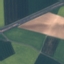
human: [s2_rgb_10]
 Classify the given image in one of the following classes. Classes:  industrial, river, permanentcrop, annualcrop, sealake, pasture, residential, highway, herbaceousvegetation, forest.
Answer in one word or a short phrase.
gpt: Highway